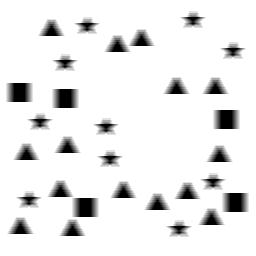
Squares: 5
Triangles: 15
Stars: 10
Total shapes: 30